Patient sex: M
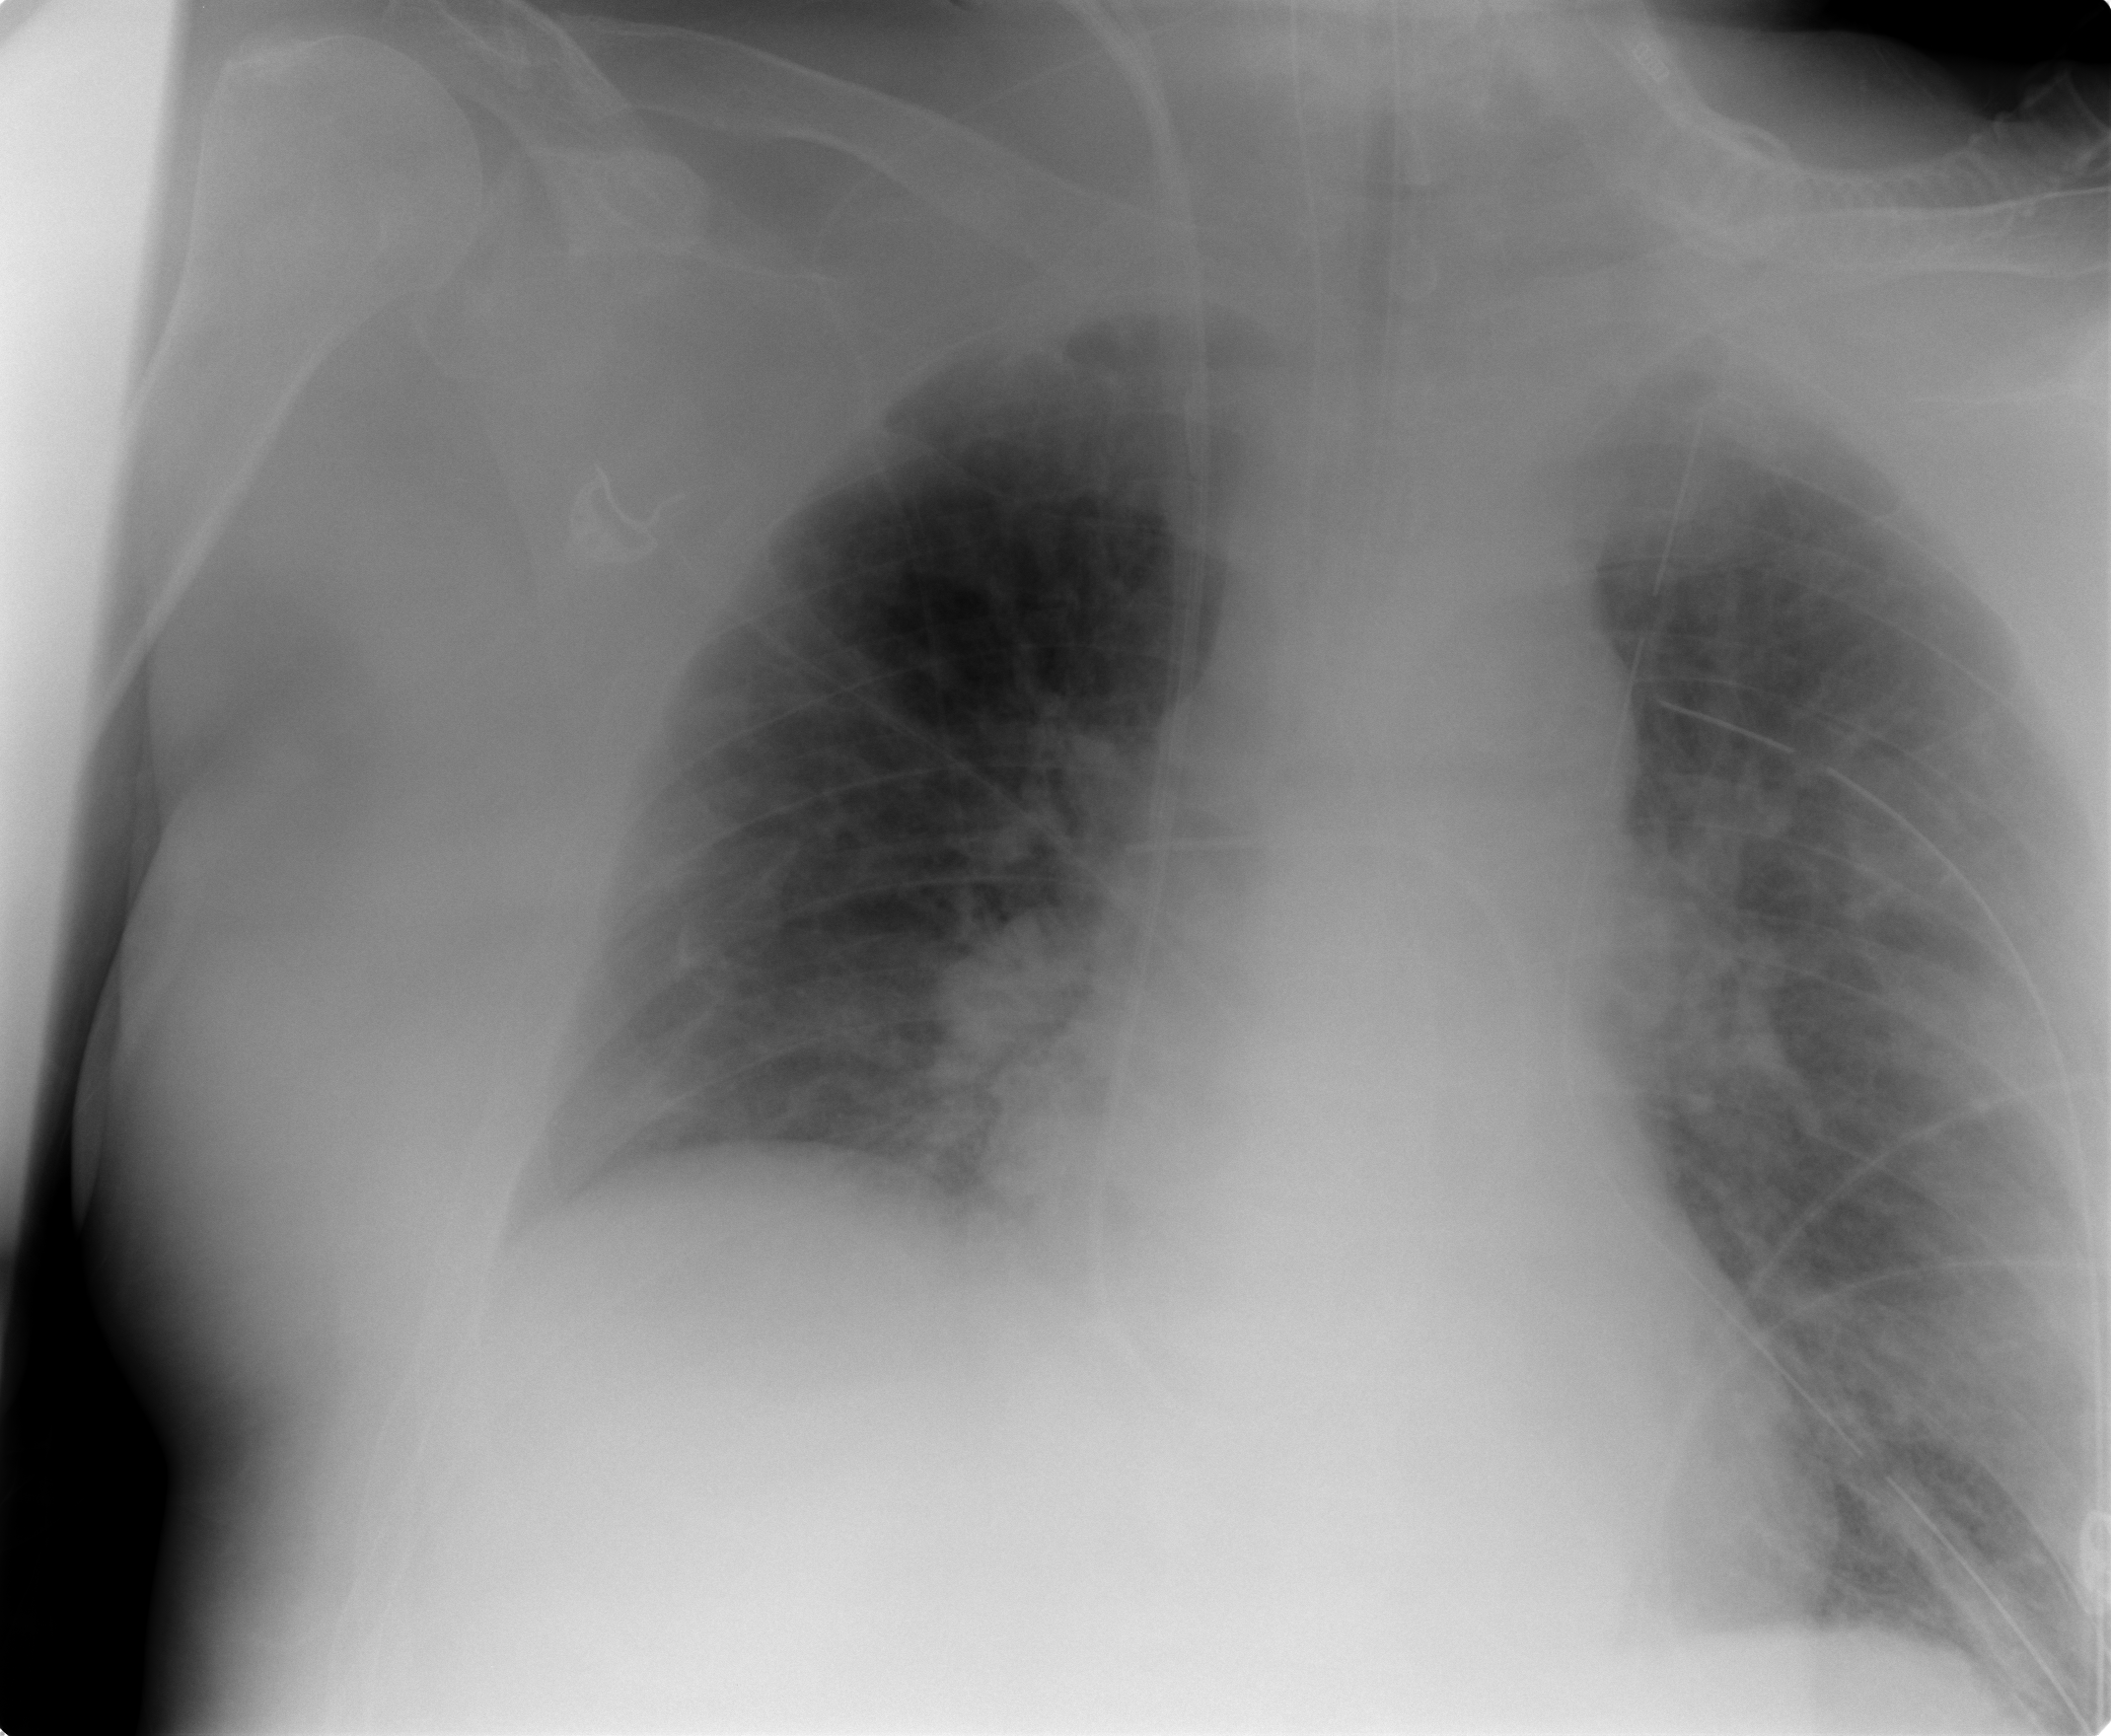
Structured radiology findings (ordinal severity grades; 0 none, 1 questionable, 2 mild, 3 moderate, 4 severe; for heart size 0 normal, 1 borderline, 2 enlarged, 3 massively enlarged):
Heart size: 0
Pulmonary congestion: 2
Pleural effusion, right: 0
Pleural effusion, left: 0
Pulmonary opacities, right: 2
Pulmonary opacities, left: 2
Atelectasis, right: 2
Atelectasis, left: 2